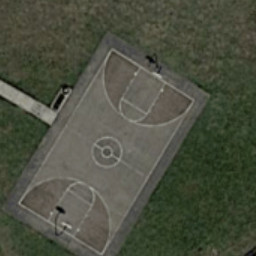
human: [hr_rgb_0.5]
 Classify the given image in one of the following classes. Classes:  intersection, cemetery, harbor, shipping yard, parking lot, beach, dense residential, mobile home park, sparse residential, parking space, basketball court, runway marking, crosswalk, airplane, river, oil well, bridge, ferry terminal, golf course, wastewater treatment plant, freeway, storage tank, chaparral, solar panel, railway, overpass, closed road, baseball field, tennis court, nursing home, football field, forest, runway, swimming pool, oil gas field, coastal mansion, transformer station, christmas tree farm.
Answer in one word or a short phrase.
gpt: basketball court